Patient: sex F, age 31
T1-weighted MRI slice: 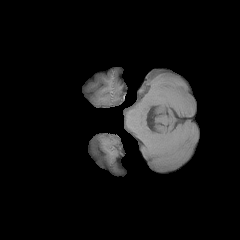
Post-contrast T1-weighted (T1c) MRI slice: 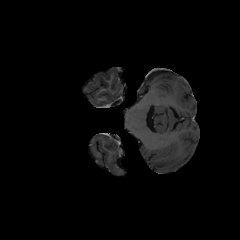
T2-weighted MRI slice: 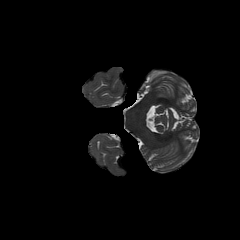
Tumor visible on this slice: no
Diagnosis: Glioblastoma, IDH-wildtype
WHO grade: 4